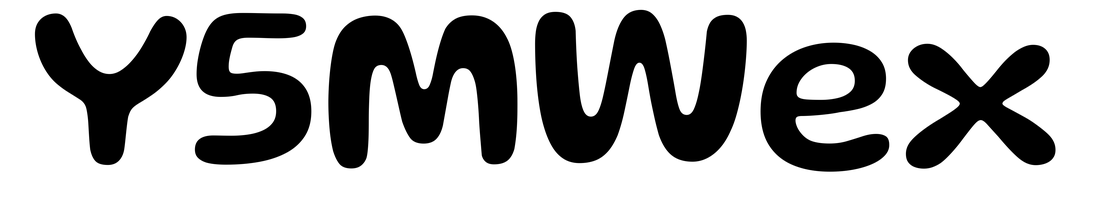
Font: Gluten_Medium